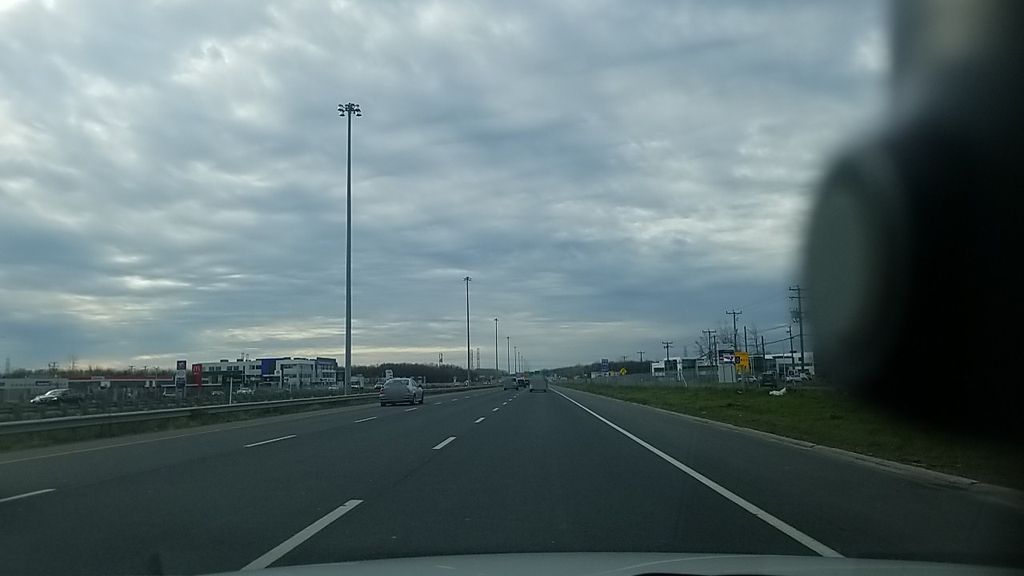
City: montreal